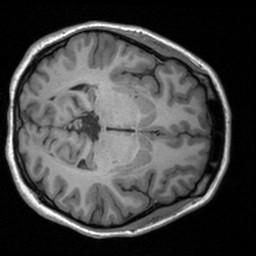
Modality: T1w
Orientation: axial
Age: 24
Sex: female
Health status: healthy
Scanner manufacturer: siemens
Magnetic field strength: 3 T
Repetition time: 1.9 s
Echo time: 0.00226 s